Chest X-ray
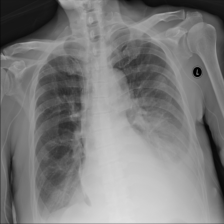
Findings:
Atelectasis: negative
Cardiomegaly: negative
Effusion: positive
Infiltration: negative
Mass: negative
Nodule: negative
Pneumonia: negative
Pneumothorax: negative
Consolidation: negative
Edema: negative
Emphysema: negative
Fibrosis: negative
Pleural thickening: negative
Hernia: negative